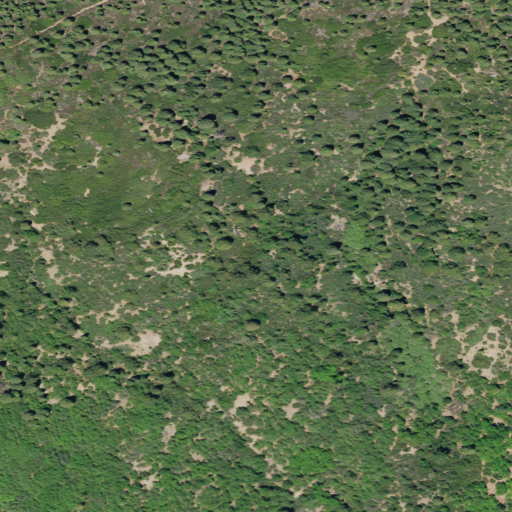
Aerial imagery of mountain in California named Little Signal containing mixed forest, shrub, evergreen forest, and deciduous forest